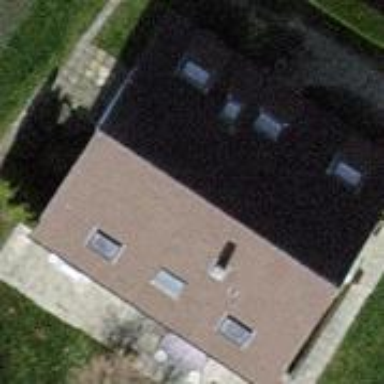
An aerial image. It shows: Detached building.